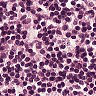
Metastatic tissue present: no